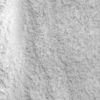
Label: not_dusty